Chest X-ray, PA view. Patient: 68 years old, sex M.
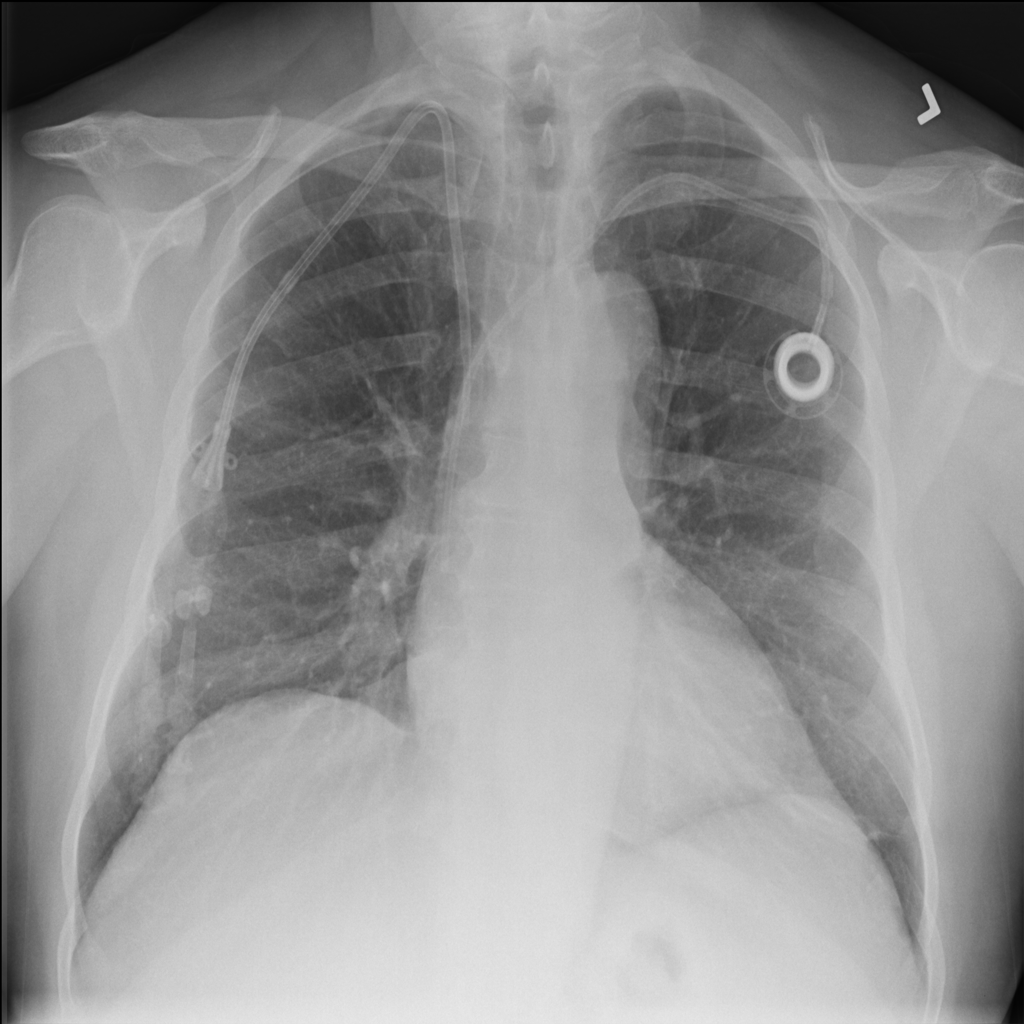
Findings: No Finding